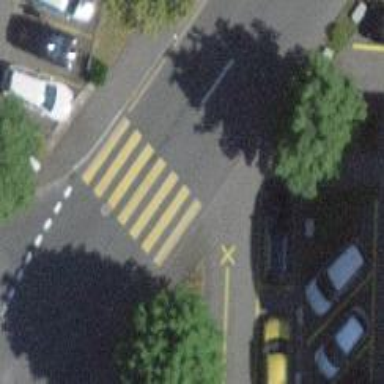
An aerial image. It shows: Uncontrolled zebra crossing with notable zebra markings.